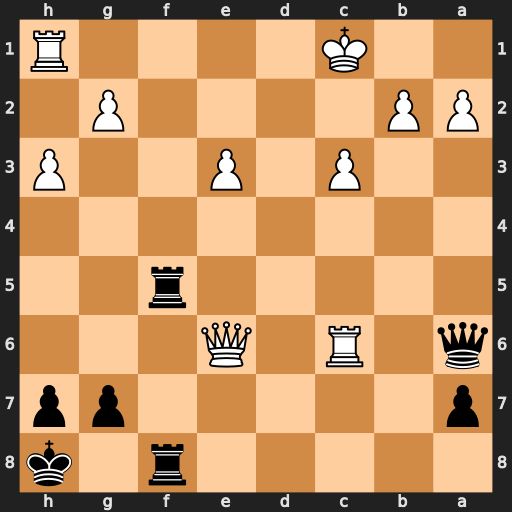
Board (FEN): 5r1k/p5pp/q1R1Q3/5r2/8/2P1P2P/PP4P1/2K4R
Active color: b
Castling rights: -
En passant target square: -
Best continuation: Rf1+ Rxf1 Qxf1+ Kc2 Qe2+ Kb3 Rb8+